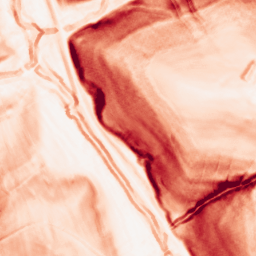
Category: morphological
Decomposition family: morphological_gradient
Decomposition parameters: size: 3
shape: diamond
Upsampling method: linear_exact
Upsampling parameters: scale: 4
Upsampling scale: 4